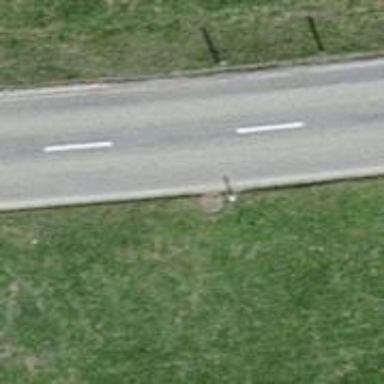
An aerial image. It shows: Tertiary road.